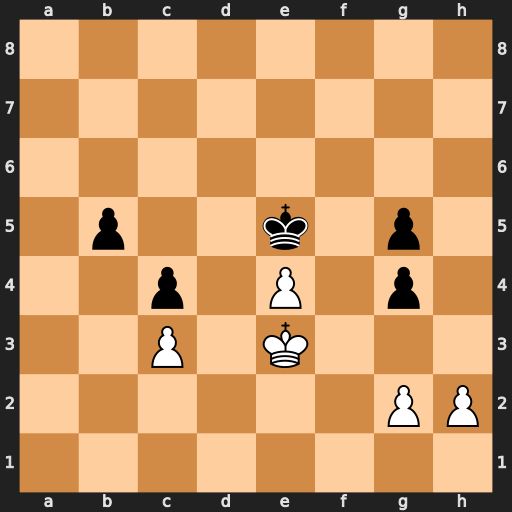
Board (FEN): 8/8/8/1p2k1p1/2p1P1p1/2P1K3/6PP/8
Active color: w
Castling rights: -
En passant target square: -
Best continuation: g3 Kd6 Kd4 Kc6 e5